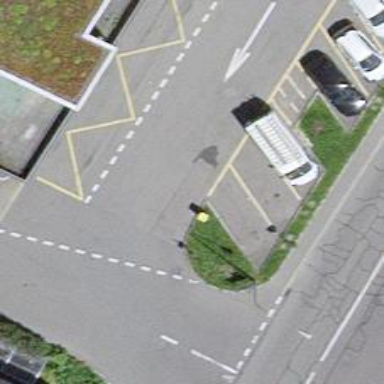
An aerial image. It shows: Post box.